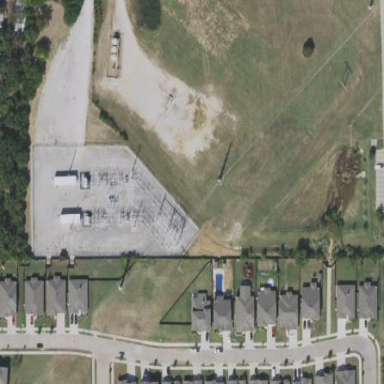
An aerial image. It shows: Outdoor distribution substation.